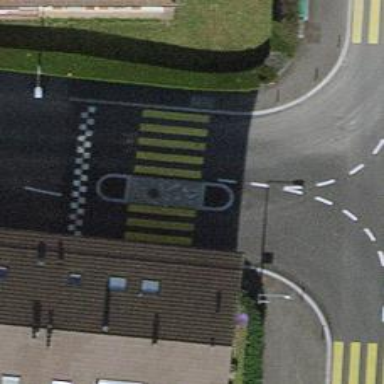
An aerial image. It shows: Uncontrolled road crossing with pedestrian island.